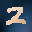
Label: 2